Question: I have a drop down list which is populated with a range of dates, configured like so:

The cell G4 is used as an output cell so i can see that the correct date is being selected (it'll be used in a calculation but that's irrelevant at this point!). The problem i am having is that when i select for example, 01/01/2012 from the dropdown box, in the output cell i see 01/01/1900.
Any ideas?
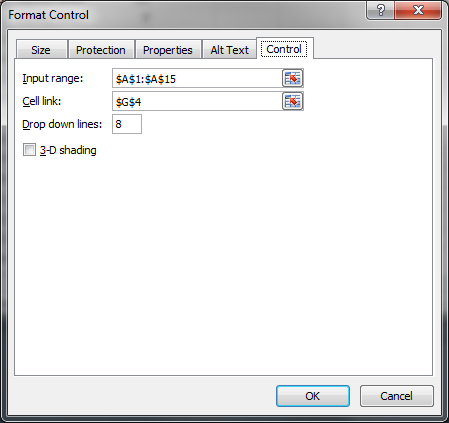
Answer: the output is not the value in the dropdown but rather the position in the list. format G4 as a number and then use that in an offset to look up the actual date in A1:A15
'''
=offset(A1,G4-1,0)
'''
G4 will be 1 based, but offset needs to be 0 based, hence the -1.